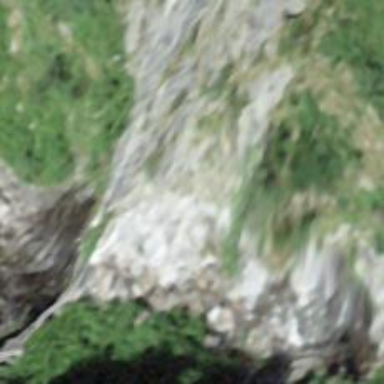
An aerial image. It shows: Beautiful waterfall.